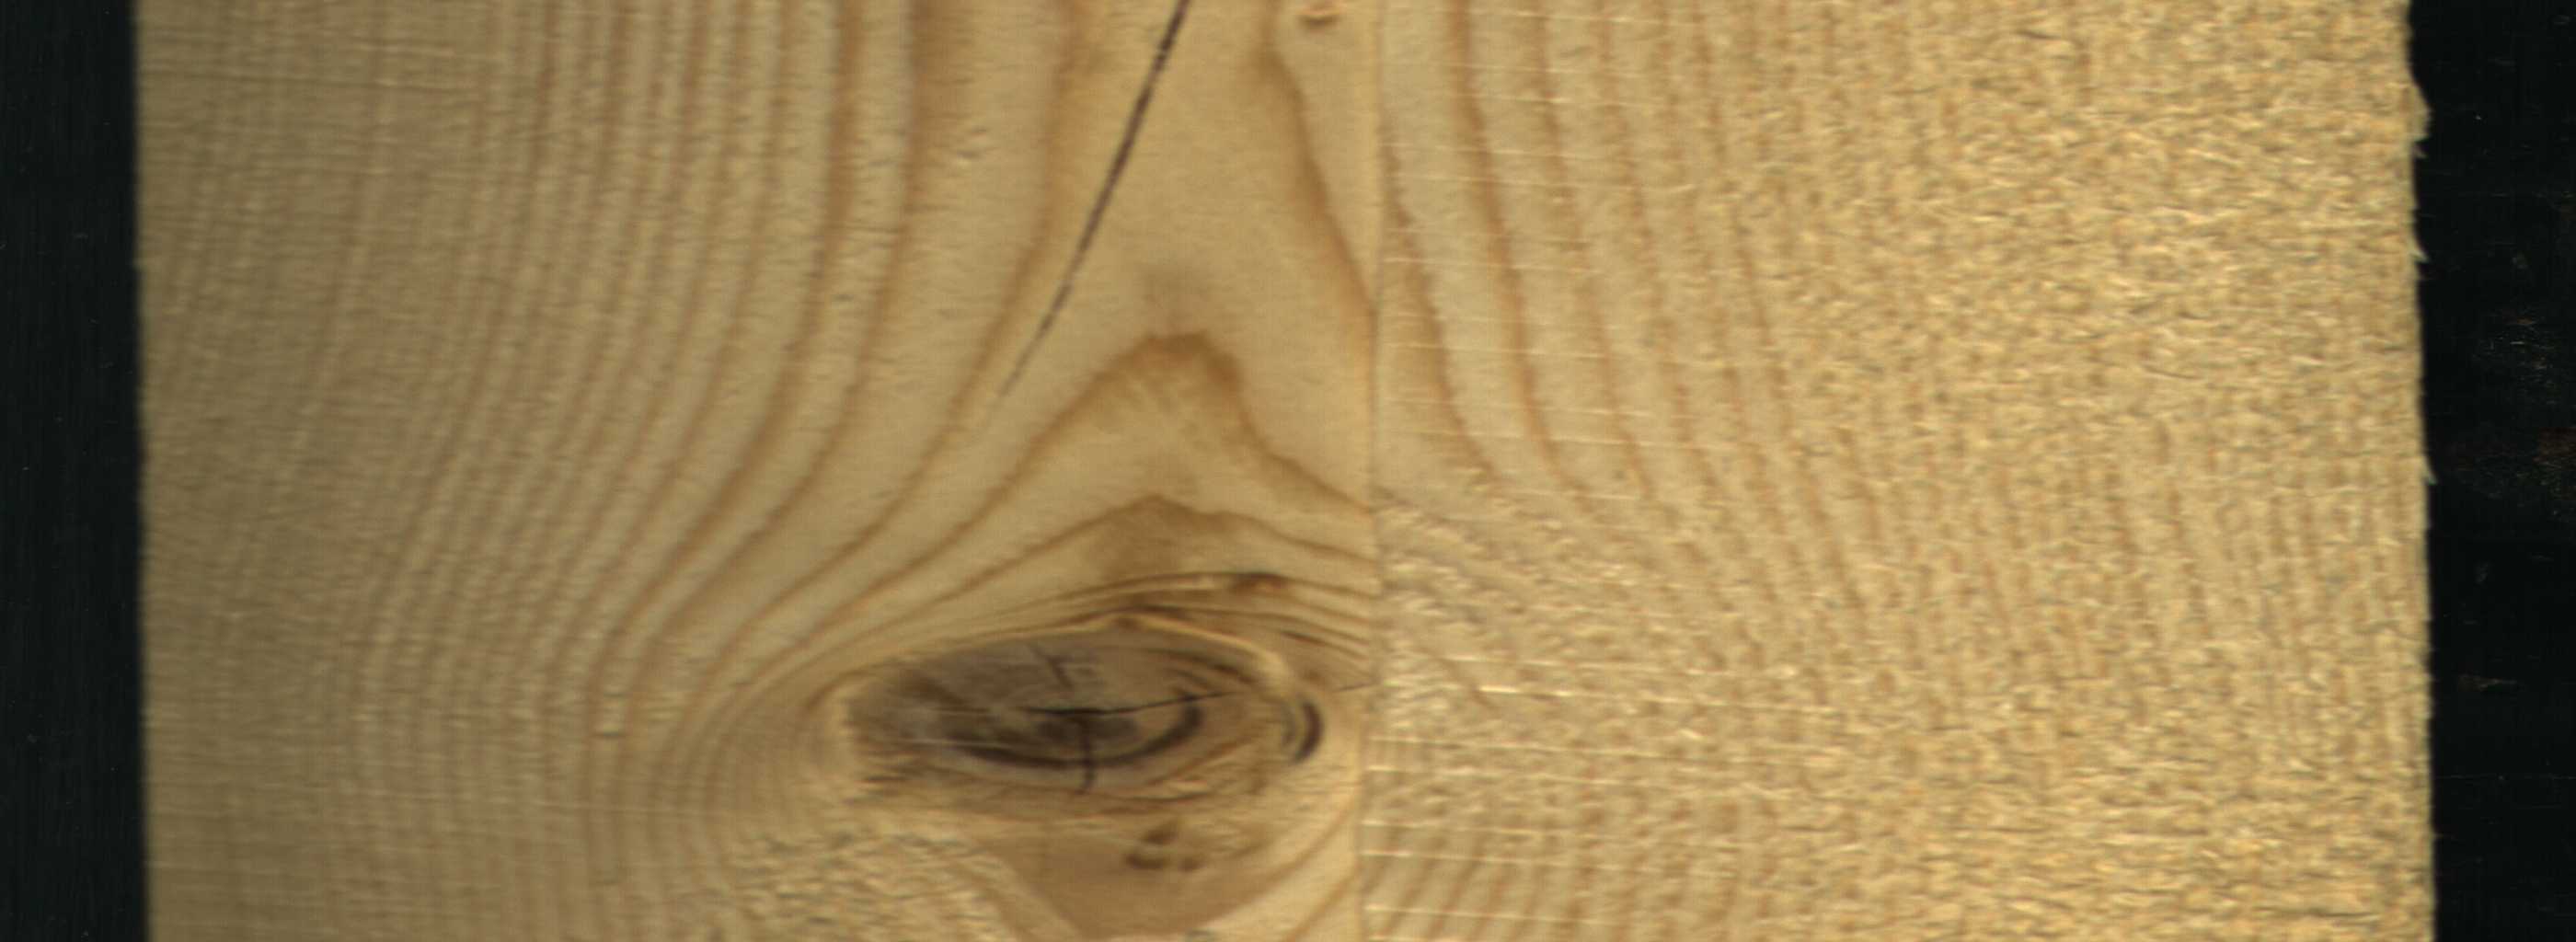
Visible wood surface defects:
Crack
knot_with_crack